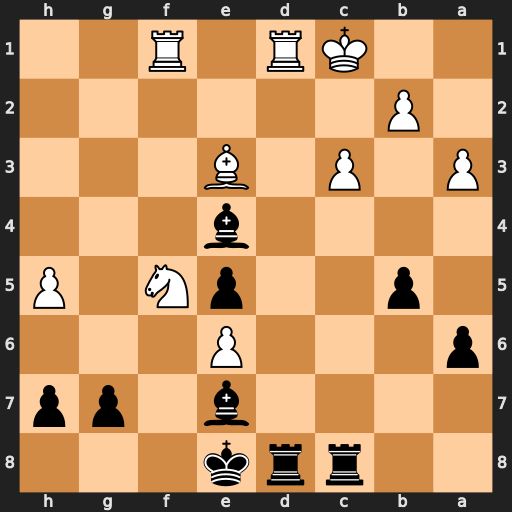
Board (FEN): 2rrk3/4b1pp/p3P3/1p2pN1P/4b3/P1P1B3/1P6/2KR1R2
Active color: b
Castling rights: -
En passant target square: -
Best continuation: Rxc3+ bxc3 Bxa3#